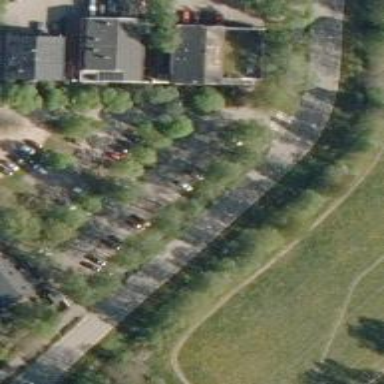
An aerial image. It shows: Parking area with surface.